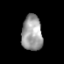
Tissue: prostate
Cell type: Epithelial cells
Senescence score: 0.3108
Nuclear area (px): 717
Mean DAPI intensity: 156.918